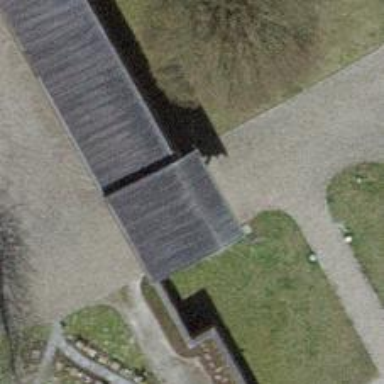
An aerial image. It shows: Gate.